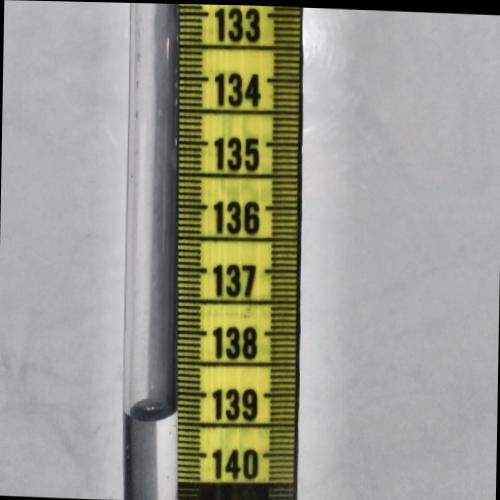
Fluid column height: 139.4 cm